Field crop: tomato
Growth stage: 1
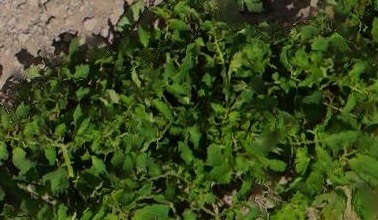
Species: tomato